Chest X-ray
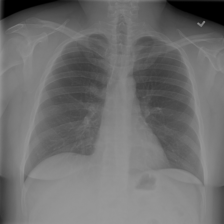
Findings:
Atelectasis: negative
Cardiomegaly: negative
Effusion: negative
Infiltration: negative
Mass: negative
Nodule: negative
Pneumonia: negative
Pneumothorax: negative
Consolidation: negative
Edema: negative
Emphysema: negative
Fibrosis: negative
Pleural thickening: negative
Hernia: negative